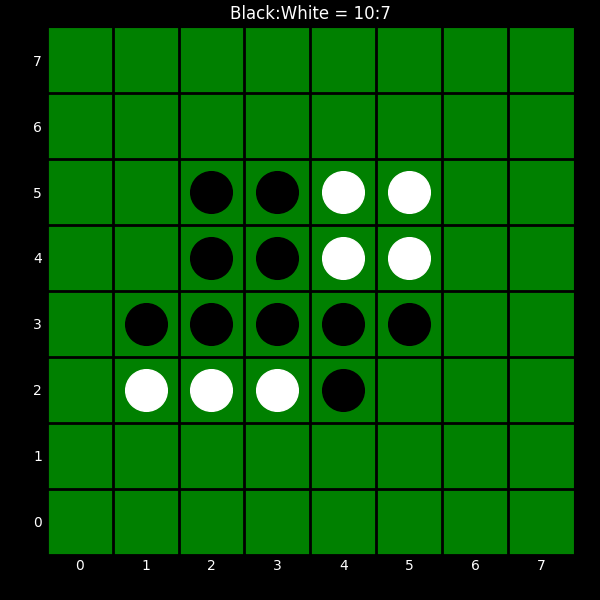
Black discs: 10
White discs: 7